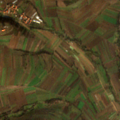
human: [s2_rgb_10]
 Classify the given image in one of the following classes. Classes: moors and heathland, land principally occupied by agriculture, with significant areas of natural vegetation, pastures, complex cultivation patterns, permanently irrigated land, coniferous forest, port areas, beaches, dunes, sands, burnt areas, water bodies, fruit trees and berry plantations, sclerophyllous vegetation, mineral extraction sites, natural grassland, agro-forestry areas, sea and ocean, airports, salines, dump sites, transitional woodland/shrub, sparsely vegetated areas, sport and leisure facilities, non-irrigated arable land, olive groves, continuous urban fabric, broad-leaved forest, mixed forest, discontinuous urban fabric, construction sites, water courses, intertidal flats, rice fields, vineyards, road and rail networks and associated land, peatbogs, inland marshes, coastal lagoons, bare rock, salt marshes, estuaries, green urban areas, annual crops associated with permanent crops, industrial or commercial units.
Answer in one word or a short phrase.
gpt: discontinuous urban fabric, non-irrigated arable land, land principally occupied by agriculture, with significant areas of natural vegetation